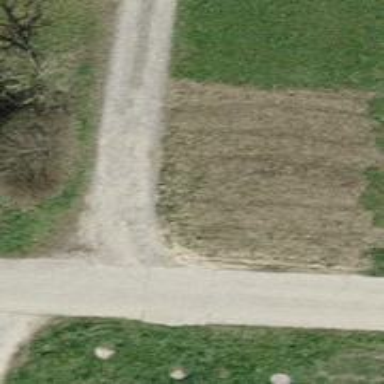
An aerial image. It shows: Gravel track with track type of grade3.